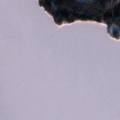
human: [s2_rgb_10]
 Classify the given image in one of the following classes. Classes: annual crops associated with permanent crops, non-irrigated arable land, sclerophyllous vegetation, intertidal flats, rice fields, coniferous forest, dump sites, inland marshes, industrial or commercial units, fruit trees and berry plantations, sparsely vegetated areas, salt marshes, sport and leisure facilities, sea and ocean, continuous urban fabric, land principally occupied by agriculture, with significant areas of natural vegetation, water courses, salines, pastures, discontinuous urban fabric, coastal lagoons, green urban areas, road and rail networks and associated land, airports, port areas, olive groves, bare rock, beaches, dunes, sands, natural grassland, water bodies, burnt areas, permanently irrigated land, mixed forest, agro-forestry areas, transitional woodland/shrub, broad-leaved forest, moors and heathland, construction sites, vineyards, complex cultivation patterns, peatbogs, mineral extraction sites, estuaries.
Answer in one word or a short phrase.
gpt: coniferous forest, water bodies